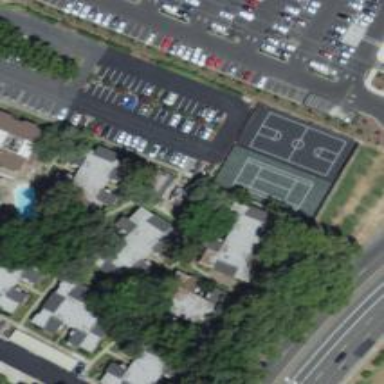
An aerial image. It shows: Tennis court on pitch designated for leisure land.